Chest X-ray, PA view. Patient: 32 years old, sex M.
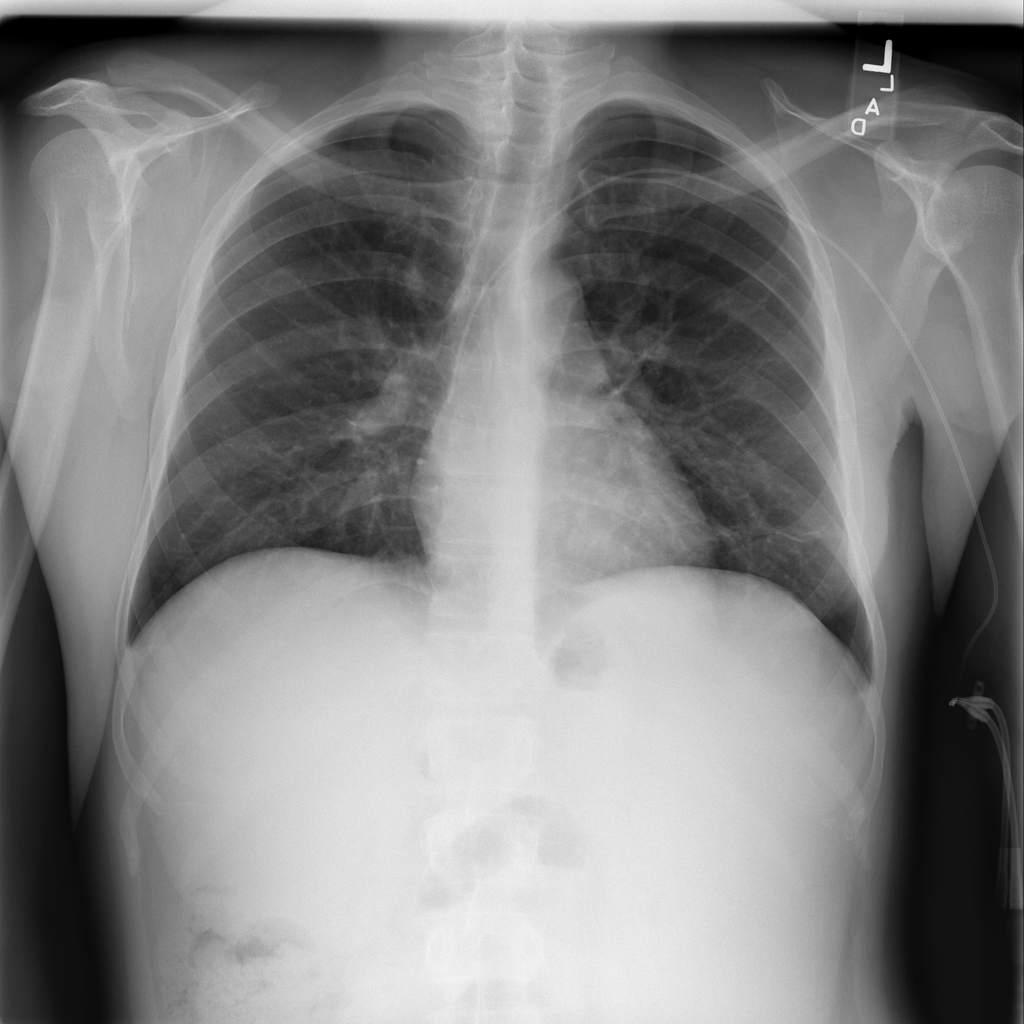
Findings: No Finding